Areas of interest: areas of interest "Business Office Building"
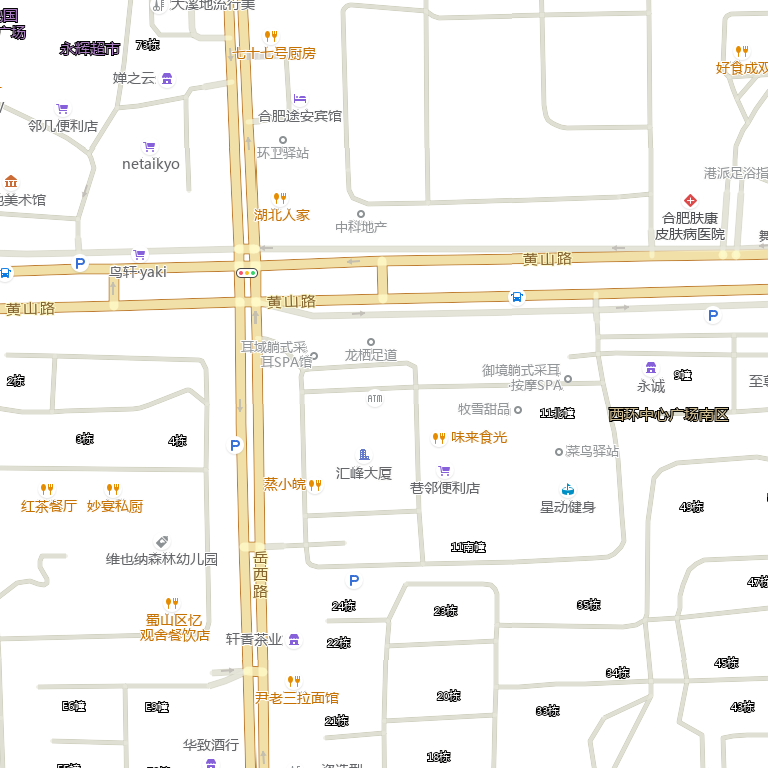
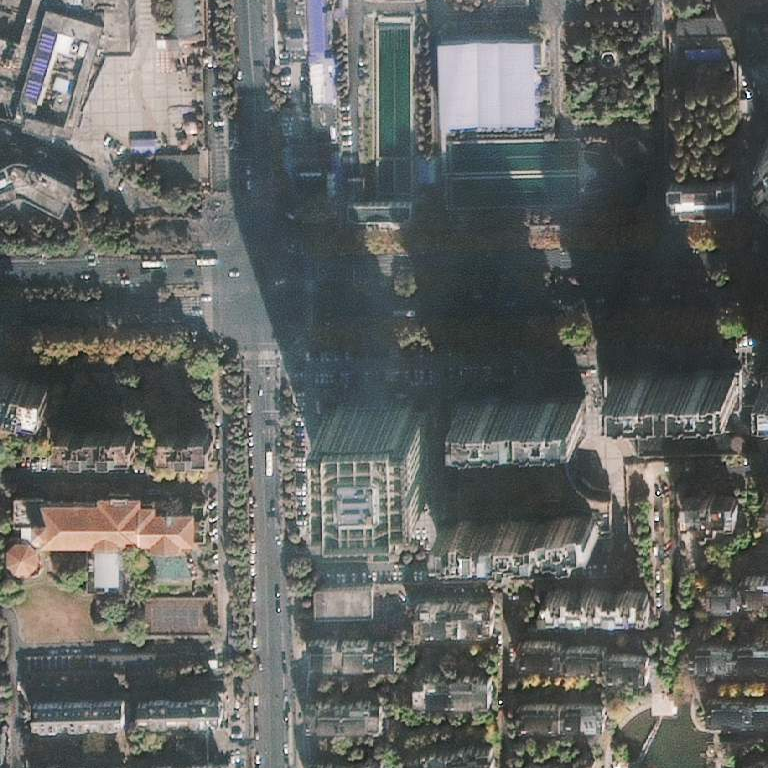